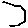
Label: hexagon